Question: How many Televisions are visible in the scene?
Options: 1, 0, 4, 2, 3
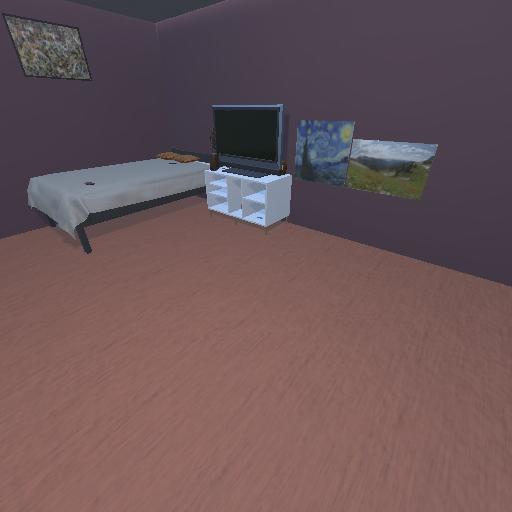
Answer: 1